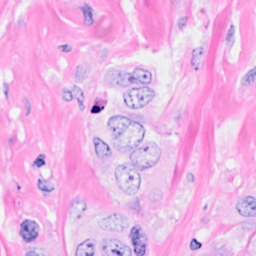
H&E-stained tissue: Breast